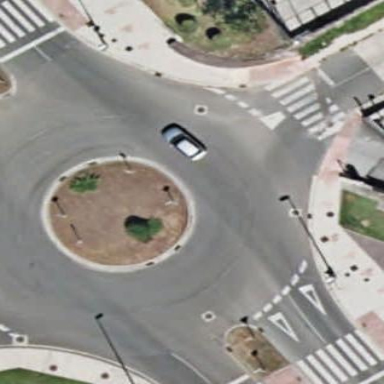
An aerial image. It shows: Tertiary road made of asphalt leading to roundabout junction.